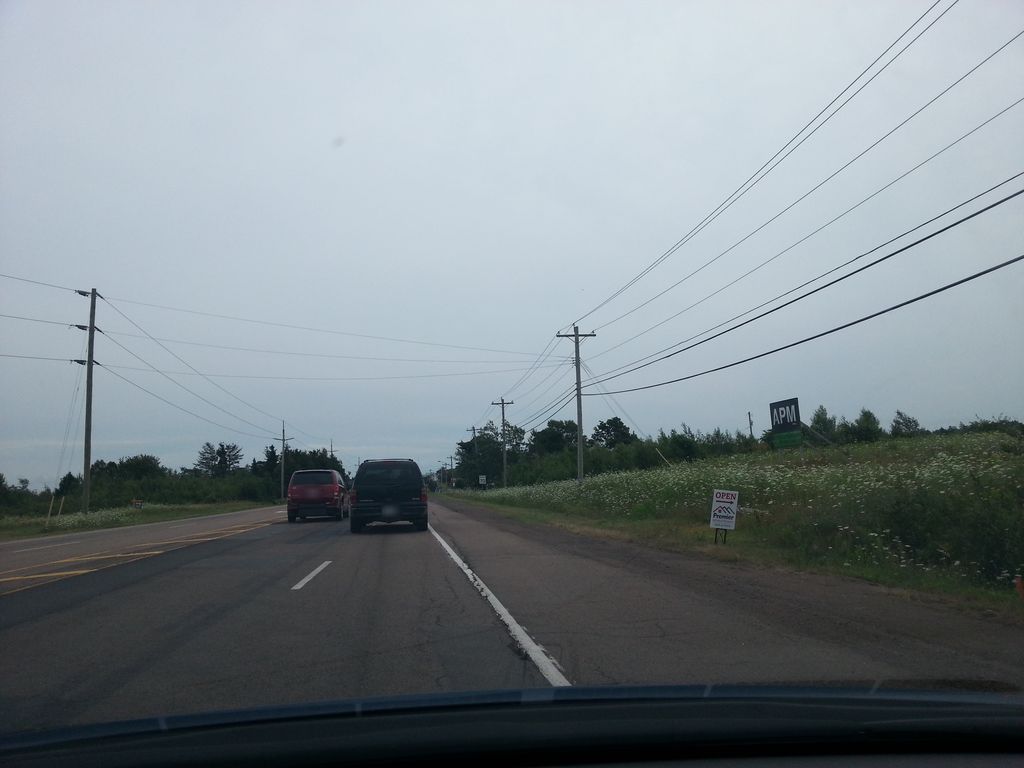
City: charlottetown